Question:
This is the directory structure I want to create when I finally deploy my software. It is a Java chat client with a webcam feature and for the webcam I am using LTI-CIVIL.
I was told that I can not use DLLs right from the JAR and I will have to extract them somewhere. All cool. However, what I cannot get my head around is ?
LTI comes with a large number of files in the zip that they provide on their site. If you are using Eclipse, you need to set the path to appropriate folder for the native library. However, this limits me to Eclipse and prevents me from distributing the JAR to my friends. Apparently, I will now have to point to that folder, and maybe load the files, programatiaclly
I am a beginner so if someone can <URL>, have a look at the directory structure and let me know how to achieve what I am trying to do then that would be highly appreciated.
AFAIK, for my 32 bit Windows, I need to point to 'native/win32-x86' folder.
What I am trying to do is to load the appropriate files in memory so that I can provide webcam facility. I want to avoid installers and simply give a zip file with a directory structure mentioned above so that people can extract, run the jar file from the folder and start chatting.
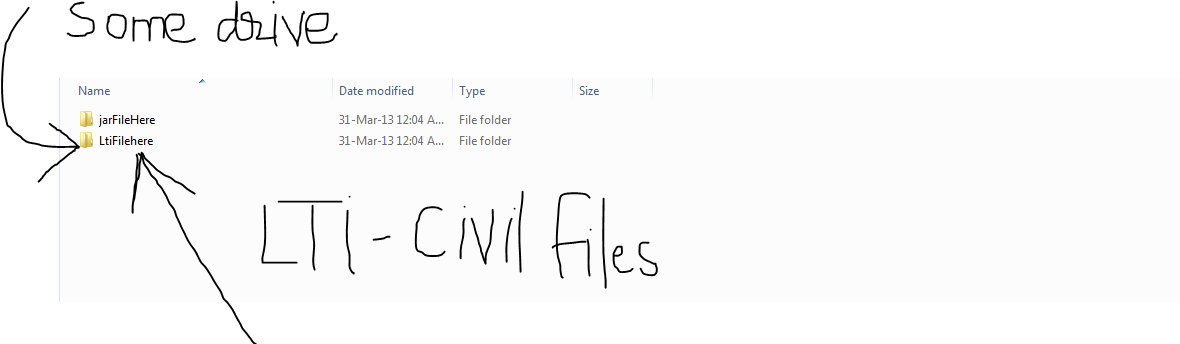
Answer: I'm assuming that it is not your own code which loads the native libraries (System.load), and they are loaded by a third-party 'jar' (lti-civil).
In this case you have to set the enviroment variable 'LD_LIBRARY_PATH' appropiately before lti-civil attempts to load the native libraries.
Either:
- With a script (e.g .bat), set the variable before running java, or set the system property, something like:'''
java -jar your.jar -Djava.library.path=/path/to/native/folder
'''
- At . In the entry point of your program.
This is a bit "hackish", but it works.Check this link for example: <URL>
Since you do not know the exact path beforehand, in both cases you will have to also find the correct path where the native libraries are located.
If the path to the libraries is relative to the path of the jar/launcher, then find the current path of the executable:
- in a .bat launcher:
<URL>- in java:
<URL>
And then that, you can assume the libraries are located in path relative to this (../native), just calculate the path (and maybe expand it to an absolute path).
After you have calculated the absolute path, set the enviroment/system property as described in the first part of the answer.